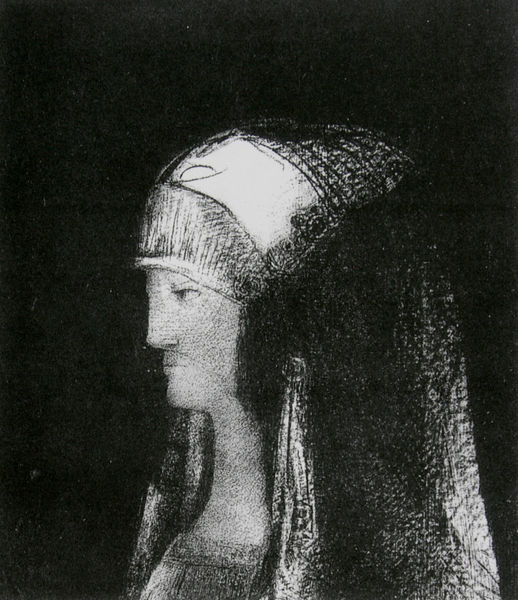
Titel: Druidin
Künstler: Odilon Redon
Standort: Chicago
Institution: The Art Institute of Chicago
Schlagwörter: dunkel, kopf, weiß, mädchen, ausschnitt, frau, haar, hintergrund, kleid, kreide, mund, nacht, nase, ohrring, profil, schmuck, schwarz, stirn, zeichnung, dame, schal, schleier, tuch, haube, symbolismus, bart, augen, band, gesicht, rembrandt, stirnband, hals, portrait, porträt, auge, dunkelheit, haare, traurig, kopfbedeckung, düster, studie, modern, grafik, haarband, kopftuch, ernst, finster, links, kohle, druck, schwarzweiss, radierung, stich, lithografie, aquatinta, kopfputz, portrai, flecken, altes testament, ohrschmuck, borde, madonna, israel, klassisch, beleidigt, schmucklos, byzanz, redon, odilon, odilon redon, dunekö, jugendatil, perohrring, bandana, frau profil, porträt zeichnung, schmuck ohrring blick schwarzweiss